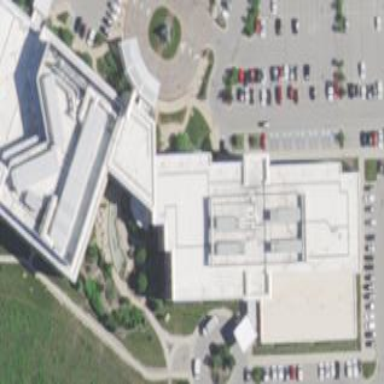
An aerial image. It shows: Office building that functions as healthcare center.